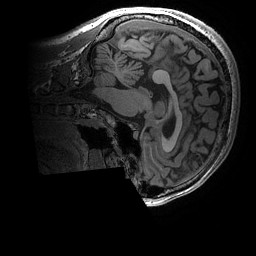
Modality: T1w
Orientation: sagittal
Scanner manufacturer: ge
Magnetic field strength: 3 T
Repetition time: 0.008156 s
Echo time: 0.00318 s